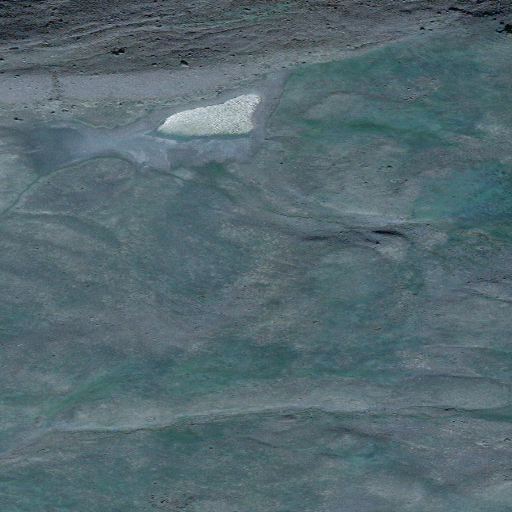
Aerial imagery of gap in Alaska named Chitistone Pass containing only unknown